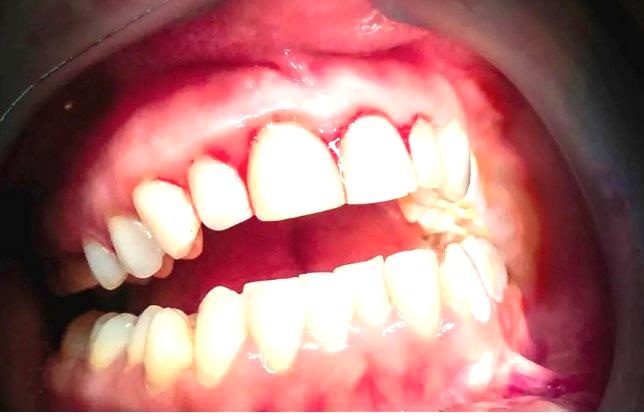
Condition: Gingivitis